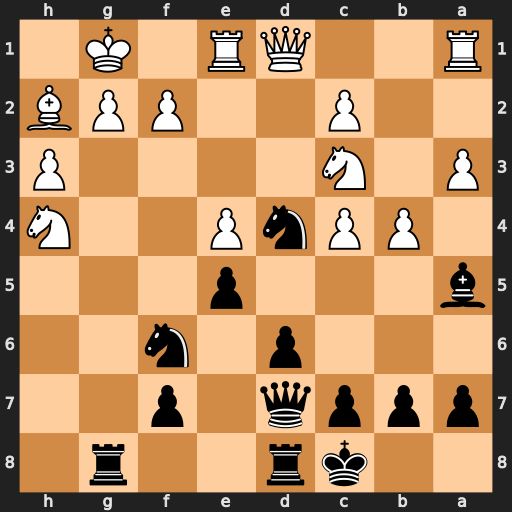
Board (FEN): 2kr2r1/pppq1p2/3p1n2/b3p3/1PPnP2N/P1N4P/2P2PPB/R2QR1K1
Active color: b
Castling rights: -
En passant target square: -
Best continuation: Qxh3 Bg3 Rxg3 fxg3 Qxg3